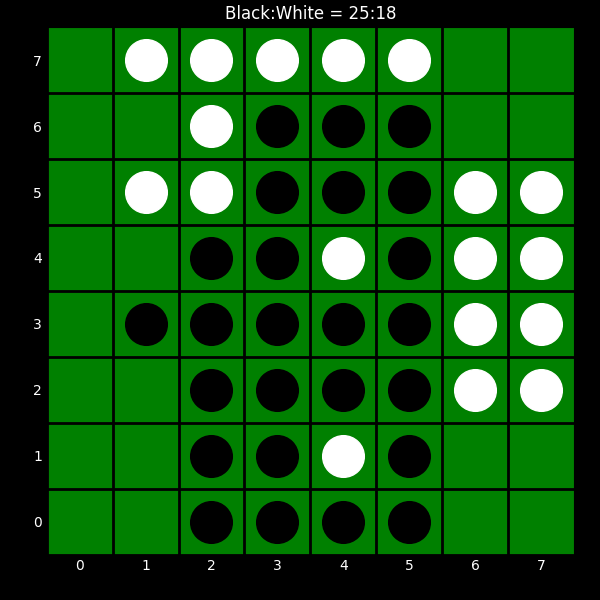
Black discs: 25
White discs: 18